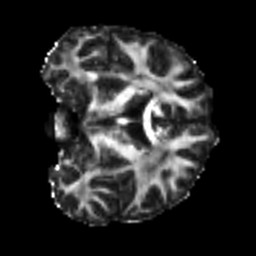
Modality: FA
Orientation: coronal
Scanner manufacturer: siemens
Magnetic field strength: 3 T
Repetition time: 4 s
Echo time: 0.0594 s